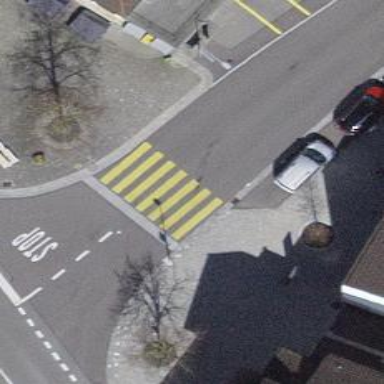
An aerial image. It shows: Uncontrolled zebra crossing with notable zebra markings.